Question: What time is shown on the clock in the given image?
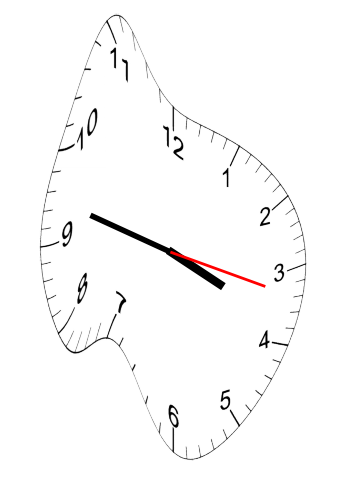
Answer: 03:47:17